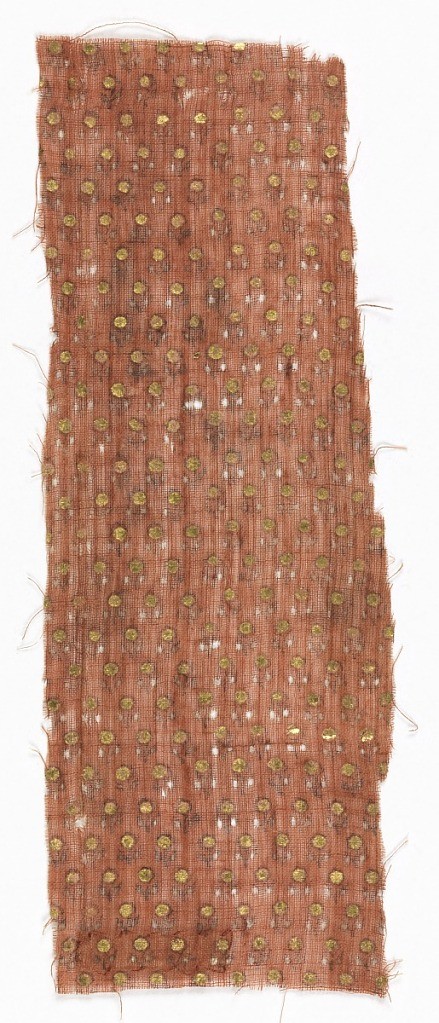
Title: Fragment
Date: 17th–18th century
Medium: cotton Technique: printed and painted on plain weave, gold powder on gum or wax base
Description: Strip of very fine, loosely woven terra-cotta cotton plain weave with minute close-set diagonal repeat of flower sprig with pair of leaves and gold dot filling blossom, drawn in black.